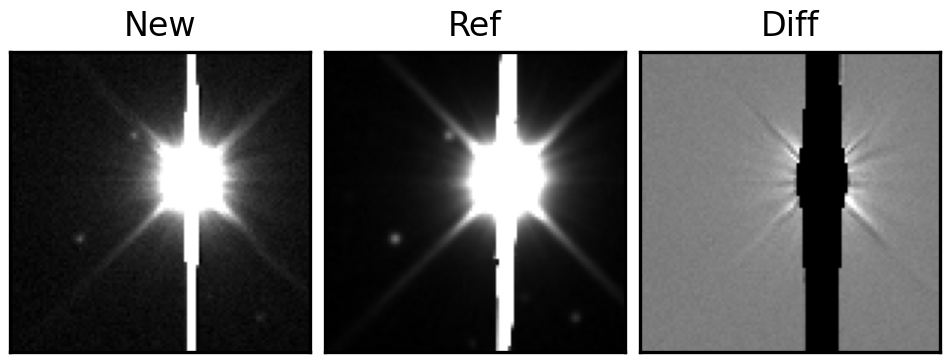
Label: bogus